Field crop: tomato
Growth stage: 2
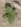
Species: solanum